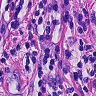
Metastatic tissue present: no